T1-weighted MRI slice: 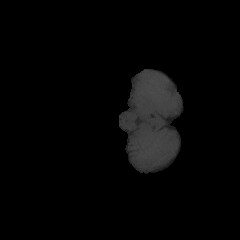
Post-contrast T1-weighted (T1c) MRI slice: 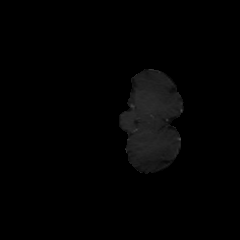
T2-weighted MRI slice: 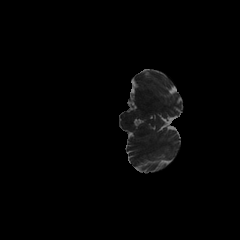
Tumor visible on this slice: no